Interaction volume radius: 5 \u00c5
Interaction volume height: 20 \u00c5
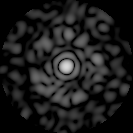
Disorder parameter: 0.8691